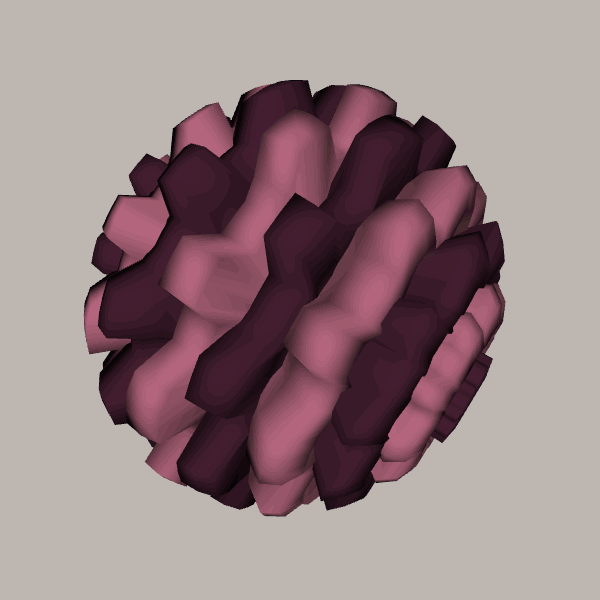
Background: light